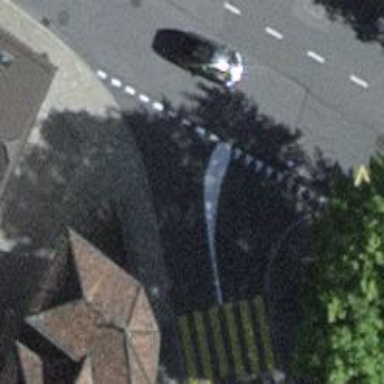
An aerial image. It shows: Residential road with asphalt surface. Both sides have sidewalks.